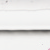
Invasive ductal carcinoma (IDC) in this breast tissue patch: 0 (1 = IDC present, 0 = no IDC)